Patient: sex M, age 30
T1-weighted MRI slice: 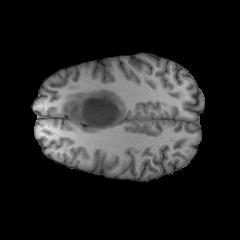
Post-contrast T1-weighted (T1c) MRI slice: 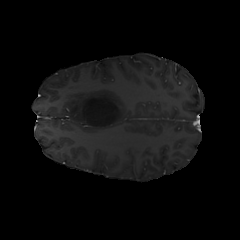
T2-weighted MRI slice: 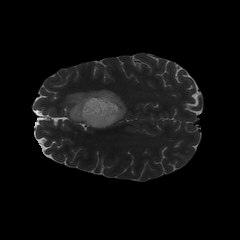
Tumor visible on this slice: yes
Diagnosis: Astrocytoma, IDH-mutant
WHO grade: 2